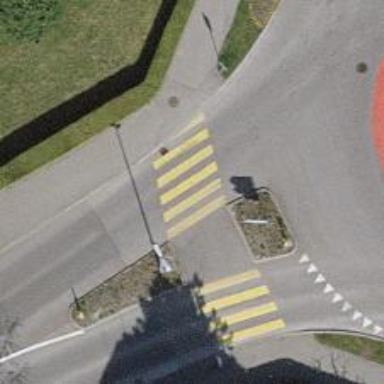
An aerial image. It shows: Uncontrolled zebra crossing on the road.